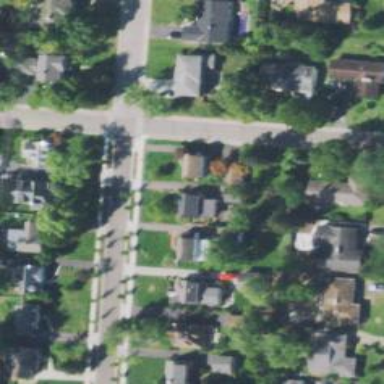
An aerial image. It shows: Residential driveway serving as service road.